The image is the raw time-domain waveform of a rolling-element bearing's vibration signal. Based on the visible evidence, which condition applies: normal, inner_race, outer_race, ball?
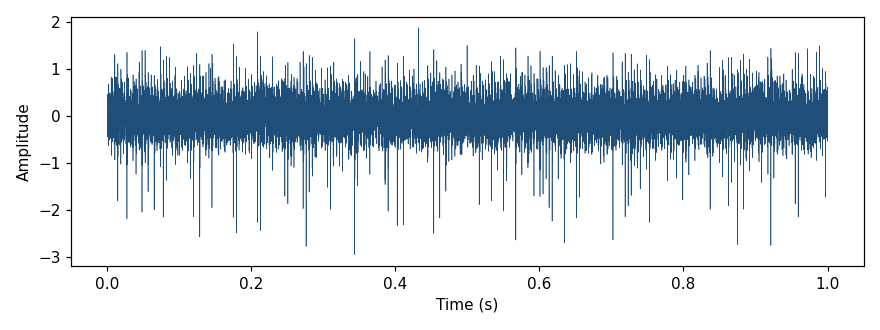
Answer: outer_race